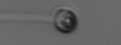
Label: flagellate